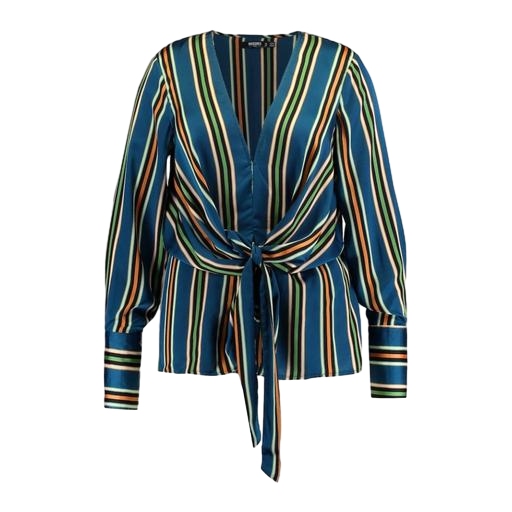
multicolor debbie self-tie blouse, blue freya tie front blouse, blue striped tie neck blouse, white background